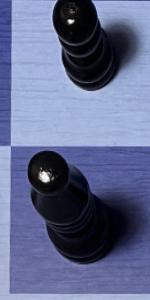
Label: Bishop_Black